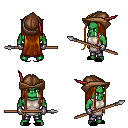
a pixel art fantasy rpg character, male body template, orc, green skin, white tunic, metal pants, brunette extra-long hairstyle, leather cap, metal gloves, black slippers, spear, four views (front, back, left, right), 2x2 character sprite sheet, small pixel art, hard edges, no anti-aliasing